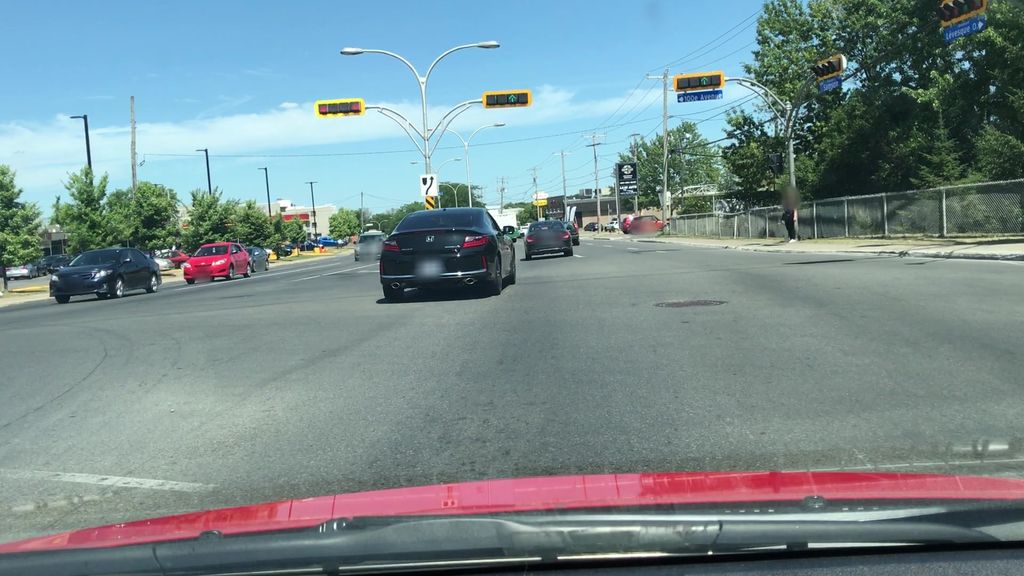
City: montreal